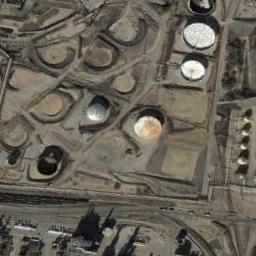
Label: storage_tank